Question: I am writing a word-learning application for android.
To get random word I use:
'''
Random rnd = new Random();
final int rnd.nextInt(WordsNumber);
'''
To get random direction (show word or show translation) I use:
'''
Random rnd = new Random();
final boolean dir.nextBoolean();
'''
But I see, that a words are not uniformly distributed.
I'm testing the application with 17 words.
Some words are shown 10 times, some are shown only once.
The same problem is with direction. It often happens, for the fifth consecutive time direction is the same.
Maybe someone know, how to make distribution of words more equal?
:
I've written a test application. It generates new number on :
'''
public class About extends Activity
{
final int N = 10;
int[] results;
Random rnd;
int total;
@Override
protected void onCreate(Bundle savedInstanceState)
{
super.onCreate(savedInstanceState);
setContentView(R.layout.activity_about);
results = new int[N];
for (int i = 0; i < N; i++)
{
results[i] = 0;
}
rnd = new Random();
total = 0;
}
public void GenerateNumber(View view)
{
int number = rnd.nextInt(N);
results[number]++;
total++;
String output = new String();
TextView txt = (TextView)findViewById(R.id.text1);
output += "Total numbers: " + String.valueOf(total) + "
";
for (int i = 0; i < N; i++)
{
output += String.valueOf(i) + ": " + String.valueOf(results[i]) + "
";
}
txt.setText(output);
}
}
'''
Here are the test results:
Maybe, with N=10000 it will be equal... But for my application it's a poor consolation.
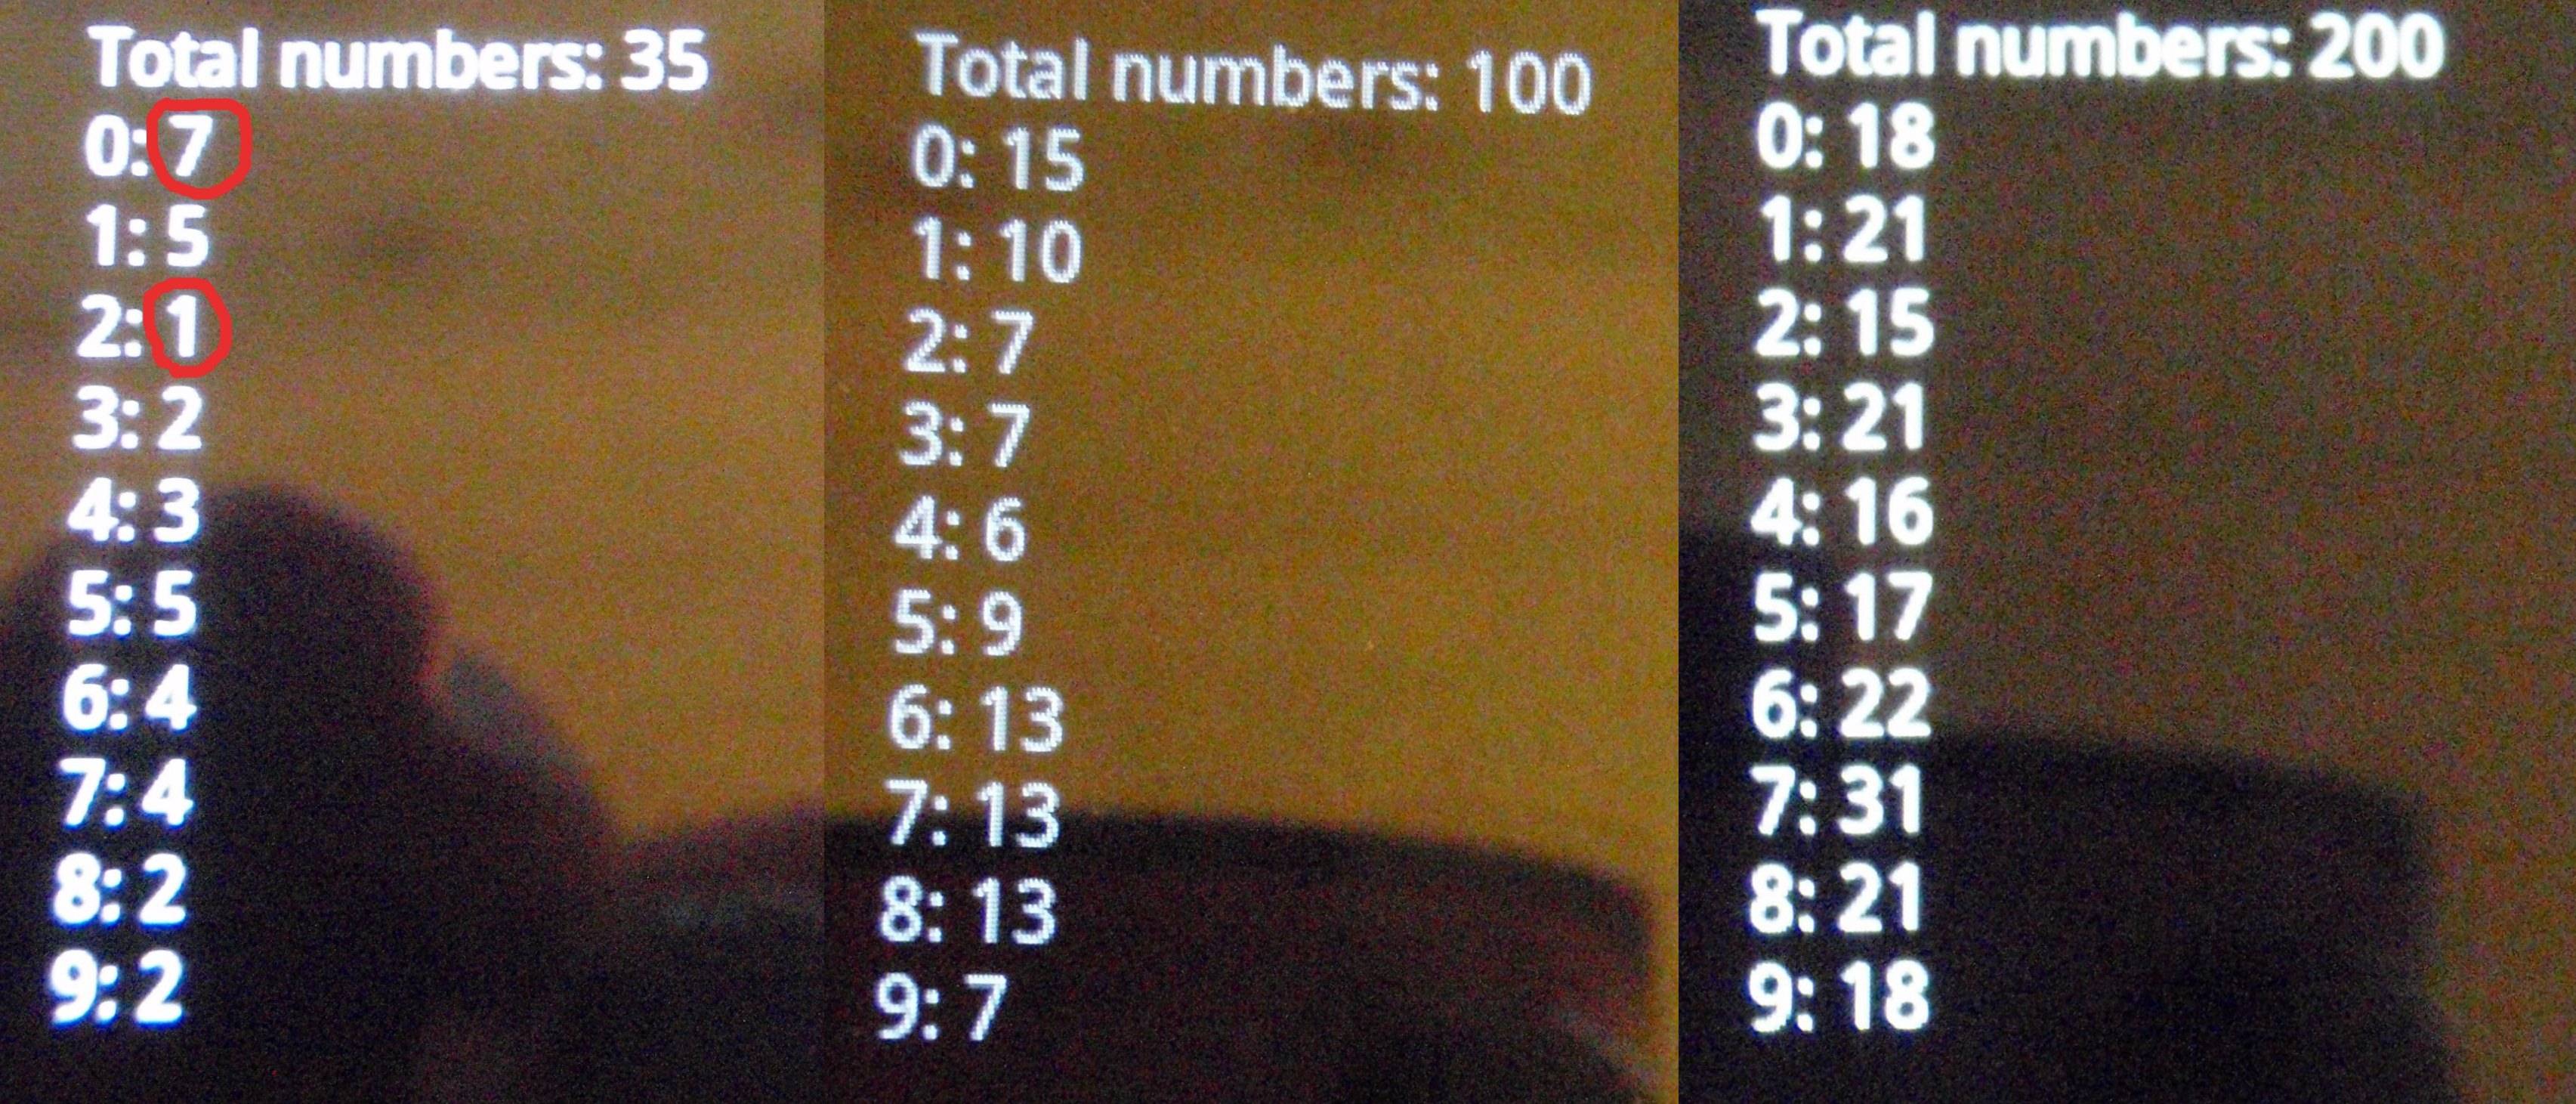
Answer: A <URL>, proposed by Geobits is good solution.
But it is more simple way.
I've decided to make array of recent words. Store 6-8 last words is enough for fixing this problem.